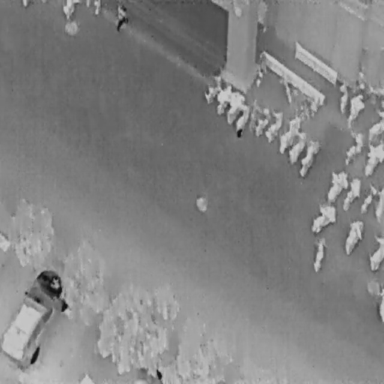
There is a Car in the infrared image.